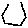
Label: hexagon